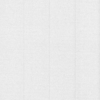
Label: dusty